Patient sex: F
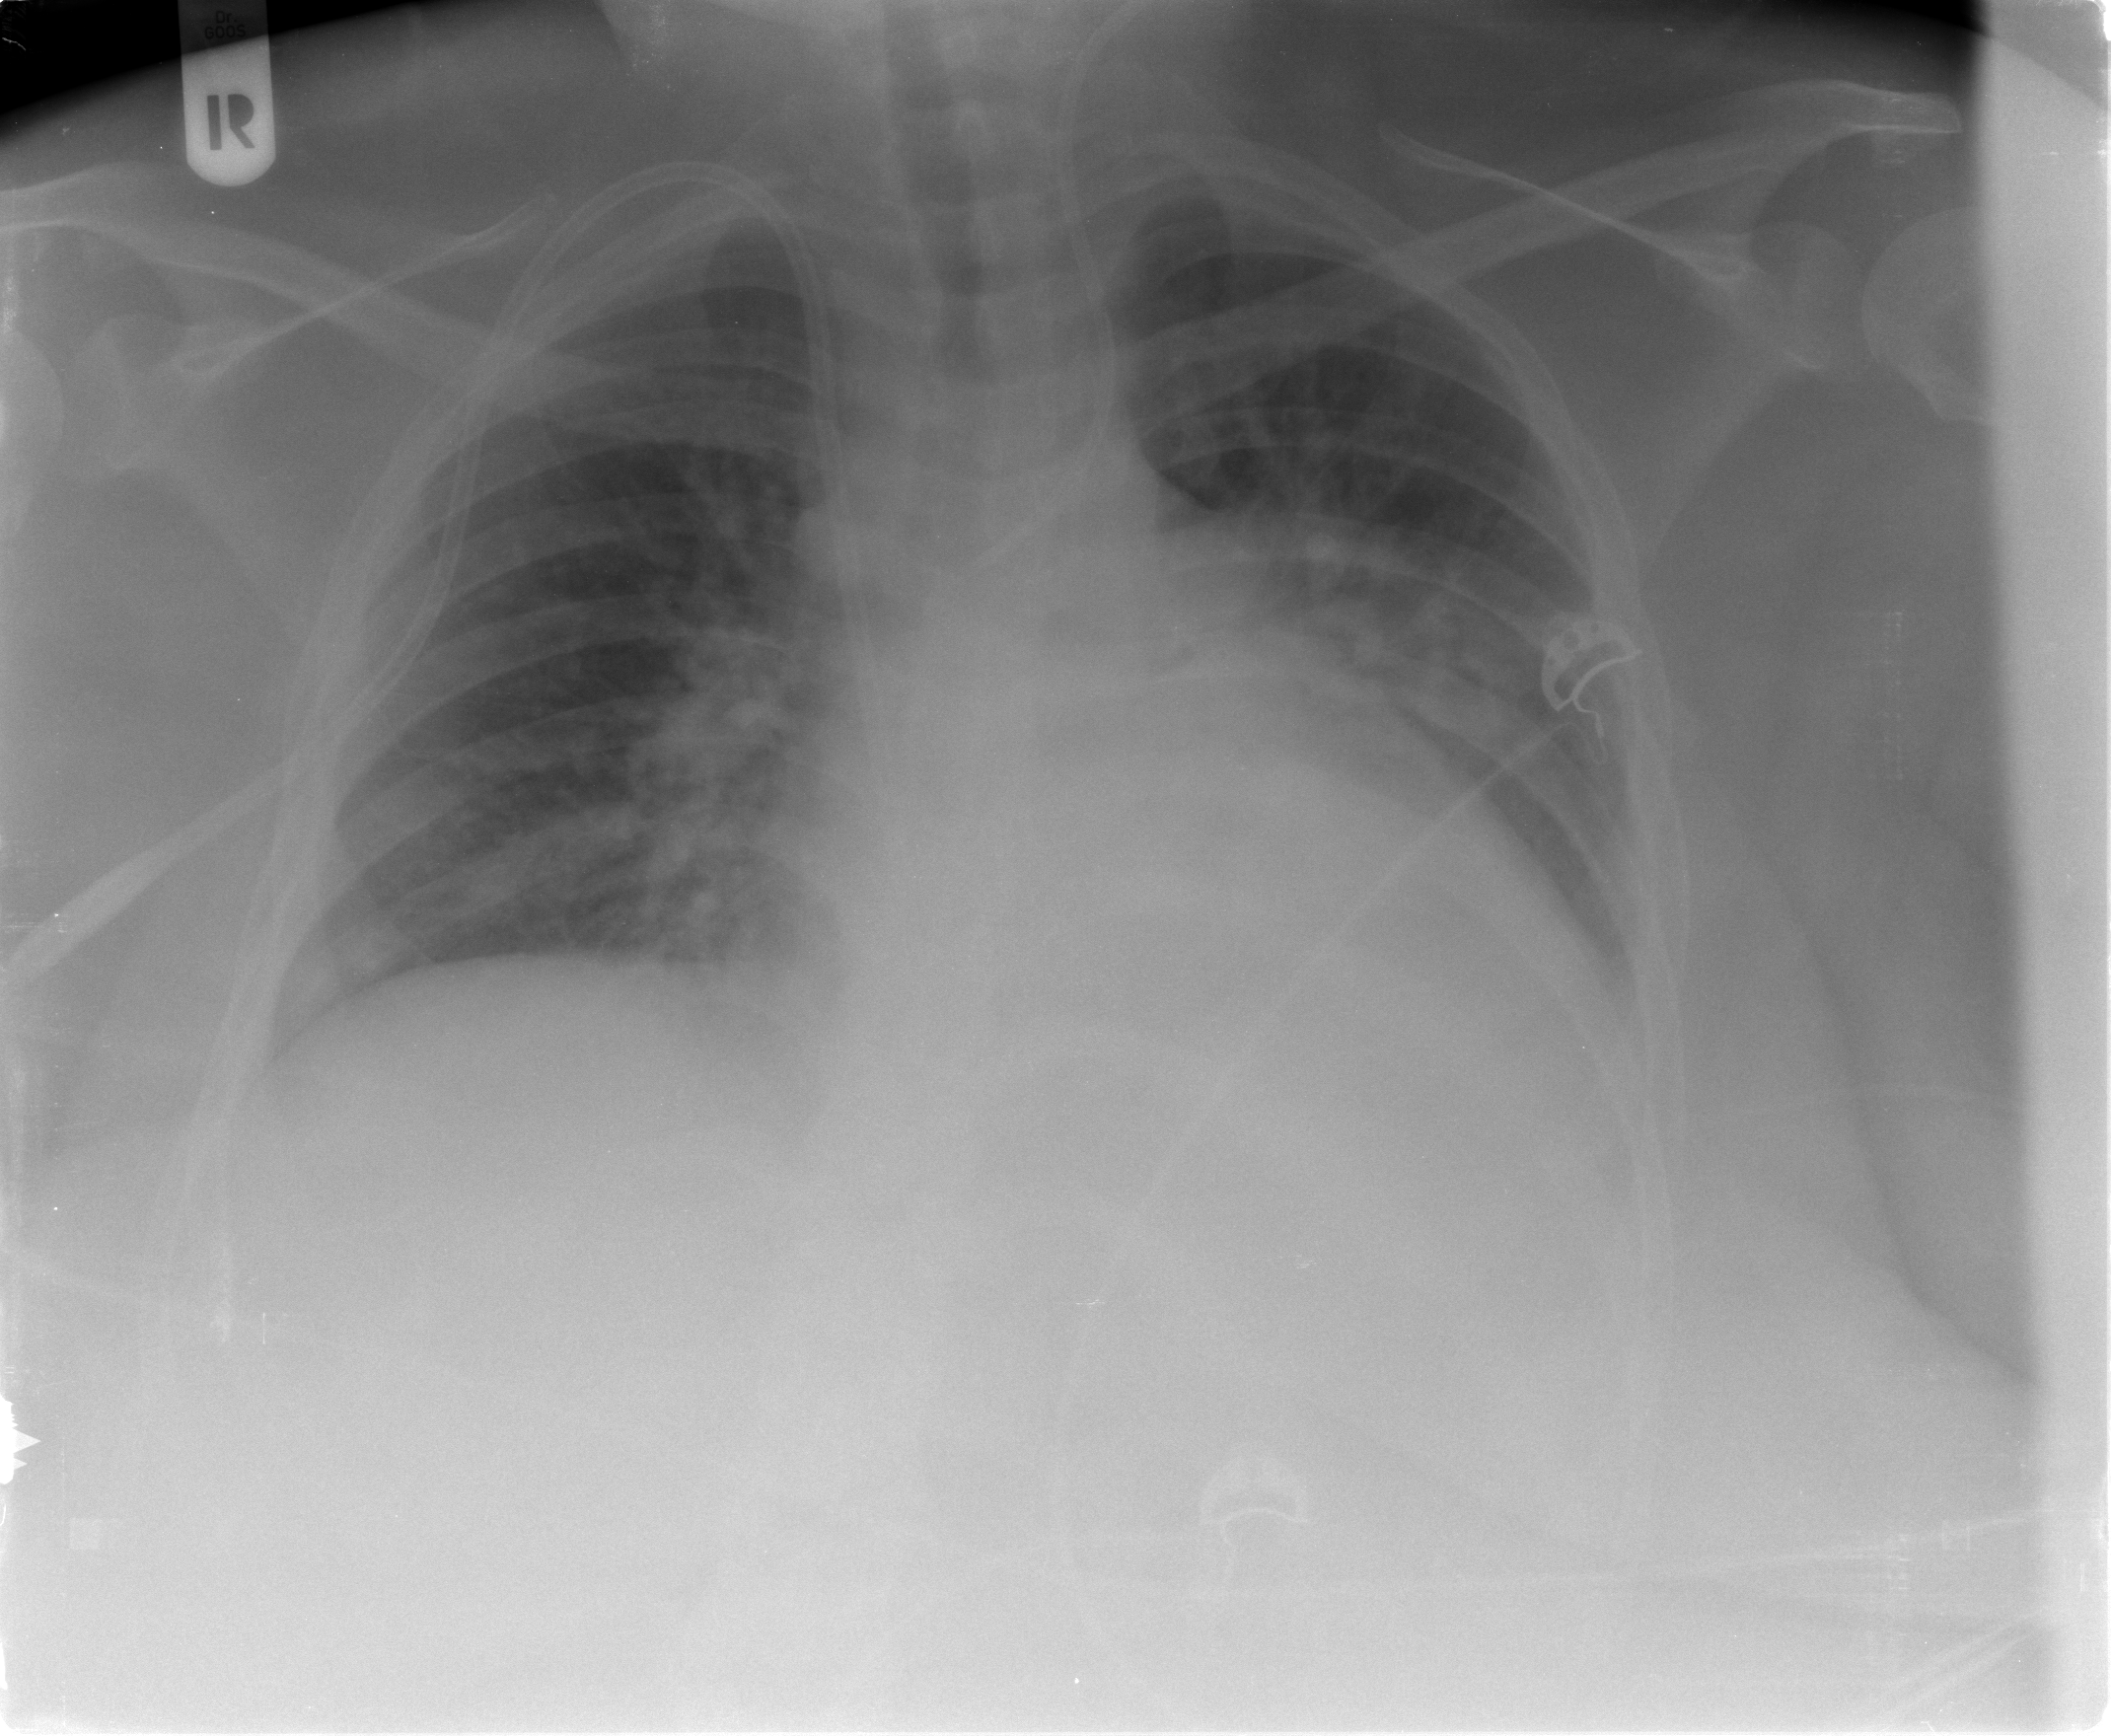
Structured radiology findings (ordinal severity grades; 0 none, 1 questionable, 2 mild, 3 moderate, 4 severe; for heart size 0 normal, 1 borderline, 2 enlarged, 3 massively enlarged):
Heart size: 2
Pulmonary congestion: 2
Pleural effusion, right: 0
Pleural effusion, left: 2
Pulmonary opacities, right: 2
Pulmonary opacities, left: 2
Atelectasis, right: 0
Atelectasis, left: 2